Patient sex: M
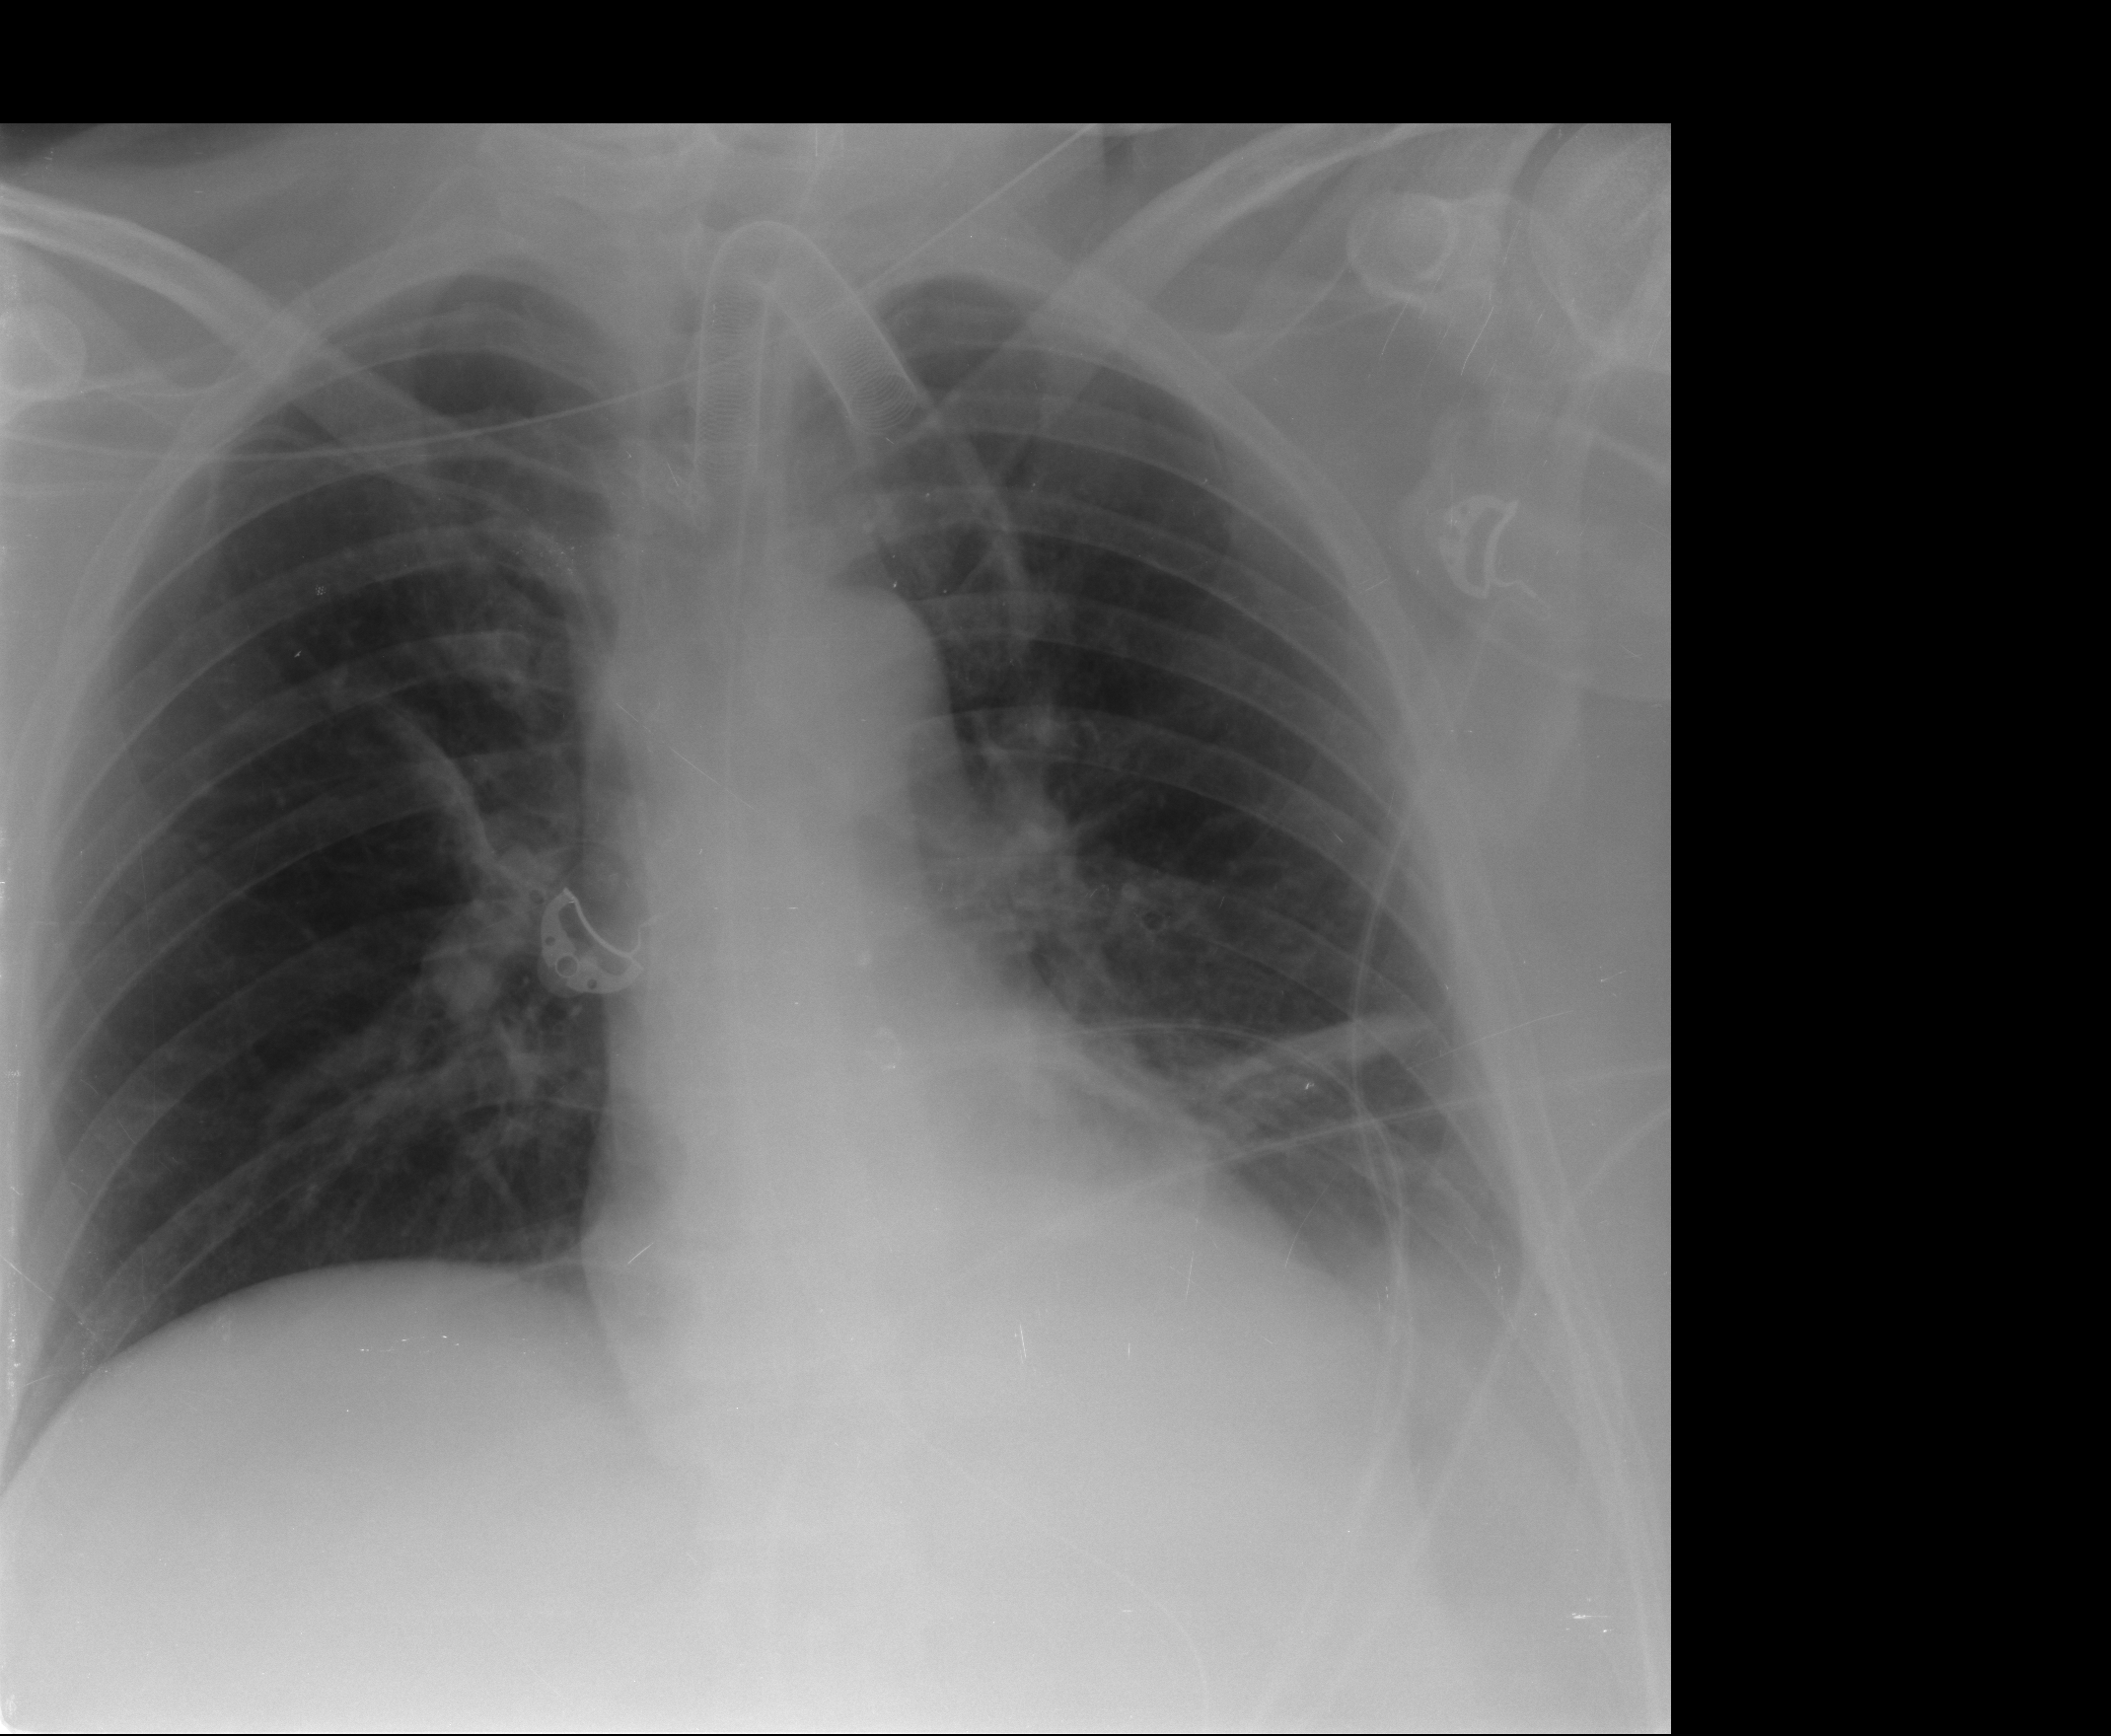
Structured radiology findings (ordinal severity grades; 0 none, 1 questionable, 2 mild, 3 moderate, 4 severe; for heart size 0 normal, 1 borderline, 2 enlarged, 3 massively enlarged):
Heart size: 0
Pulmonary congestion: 1
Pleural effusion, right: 0
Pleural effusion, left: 1
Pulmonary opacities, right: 0
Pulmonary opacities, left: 0
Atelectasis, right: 1
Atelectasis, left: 2